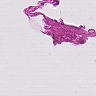
Metastatic tissue present: no